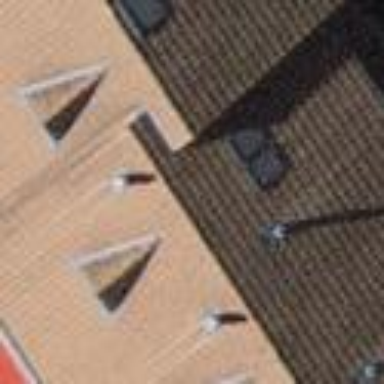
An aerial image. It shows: Residential building with gabled roof oriented across.